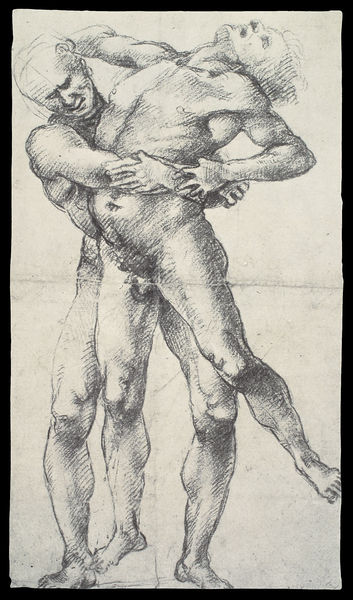
Titel: Hercules und Antaeus
Künstler: Luca Signorelli
Institution: Windsor Castle, Collection of her Majesty
Schlagwörter: akt, kampf, körper, mann, nackt, weiß, bewegung, finger, köpfe, männer, schwarz, skizze, stirn, zeichnung, tuch, arme, gesicht, tod, hände, beine, umarmung, zwei, studie, arbeiten, kraft, muskeln, knie, waden, antike, kohle, ideal, rippen, schraffur, mythologie, kämpfen, schwul, heben, duell, breughel, schmerzen, athlet, herkules, stärke, akademie, ringen, da vinci, genital, unvollständig, spannung, skizee, athleten, packen, ringer, erdrücken, doppelakt, nackte männer, 2 männer, sträuben, männer-akt, genitgal, kakus, rewürgen, kopf zurück